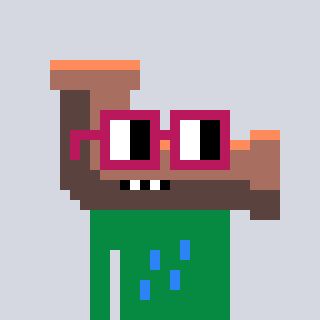
a pixel art character with square dark red glasses, a pipe-shaped head and a green-colored body on a cool background